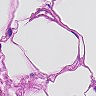
Metastatic tissue present: no